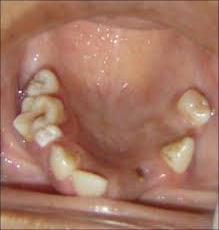
Condition: hypodontia